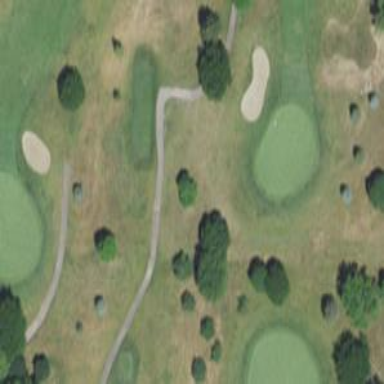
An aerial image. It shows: Service road used as golf cart path.